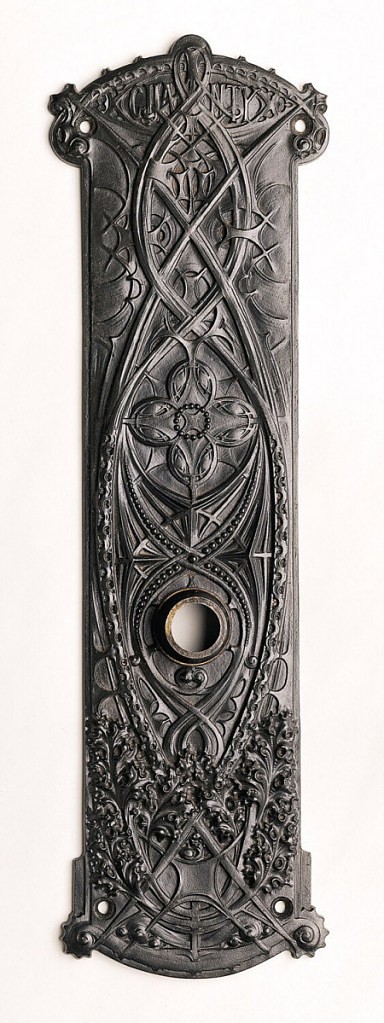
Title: Doorplate from the Guaranty Building
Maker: Louis Henry Sullivan, American, 1856–1924
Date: ca. 1895
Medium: Cast iron
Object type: Doorplate
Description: Upright, roughly rectangular form with curved edges at top and bottom; cast decoration of stylized vegetal motifs, the word GUARANTY (for the Guaranty Building, Buffalo, NY (1896, Adler and Sullivan, architects) in oval worked into decoration at top; circular hole for doorknob slightly above center; a small screw hole near each corner.